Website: home-depot
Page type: address-validator
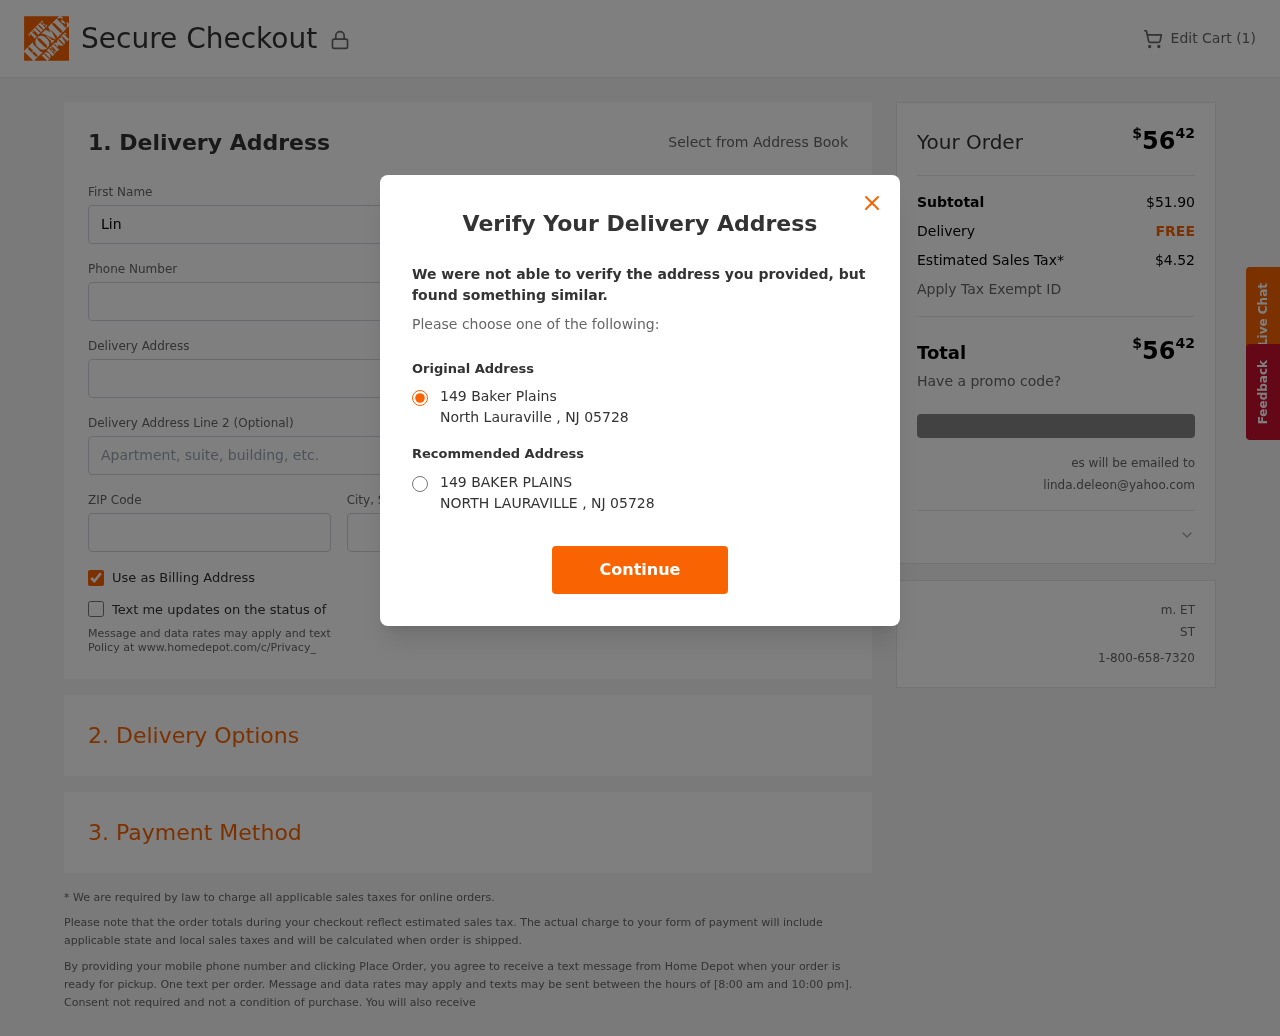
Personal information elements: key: PII_CITY
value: North Lauraville
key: PII_EMAIL
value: linda.deleon@yahoo.com
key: PII_POSTCODE
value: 05728
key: PII_STATE_ABBR
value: NJ
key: PII_STREET
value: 149 Baker Plains
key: PII_FIRSTNAME
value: Linda
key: PII_LASTNAME
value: Deleon
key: PII_PHONE
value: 5553408353
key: PII_STREET2
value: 6322 Harris Avenue Suite 606
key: PII_CITY_STATE
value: North Lauraville, NJ
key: PII_STREET_ALT
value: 149 BAKER PLAINS
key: PII_CITY_ALT
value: NORTH LAURAVILLE
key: PII_POSTCODE_FULL
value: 05728
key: PII_POSTCODE_NUMERIC
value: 5728
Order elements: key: ORDER_NUM_ITEMS
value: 1
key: ORDER_TOTAL
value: $5642
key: ORDER_SUBTOTAL
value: $51.90
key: ORDER_SHIPPING_COST
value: FREE
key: ORDER_TAX
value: $4.52